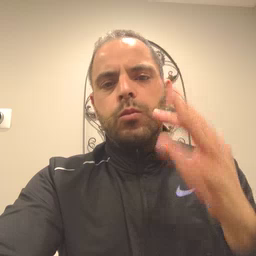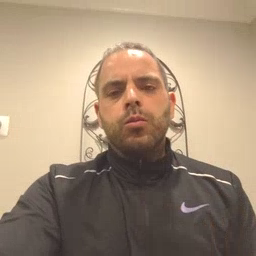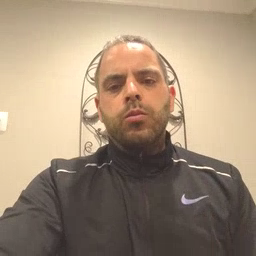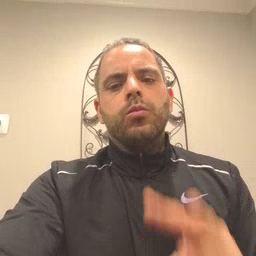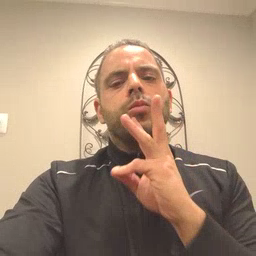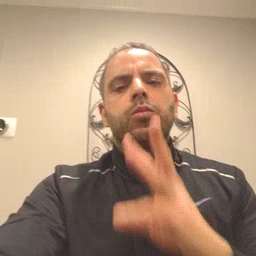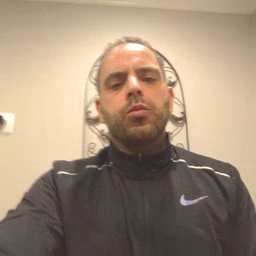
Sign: water